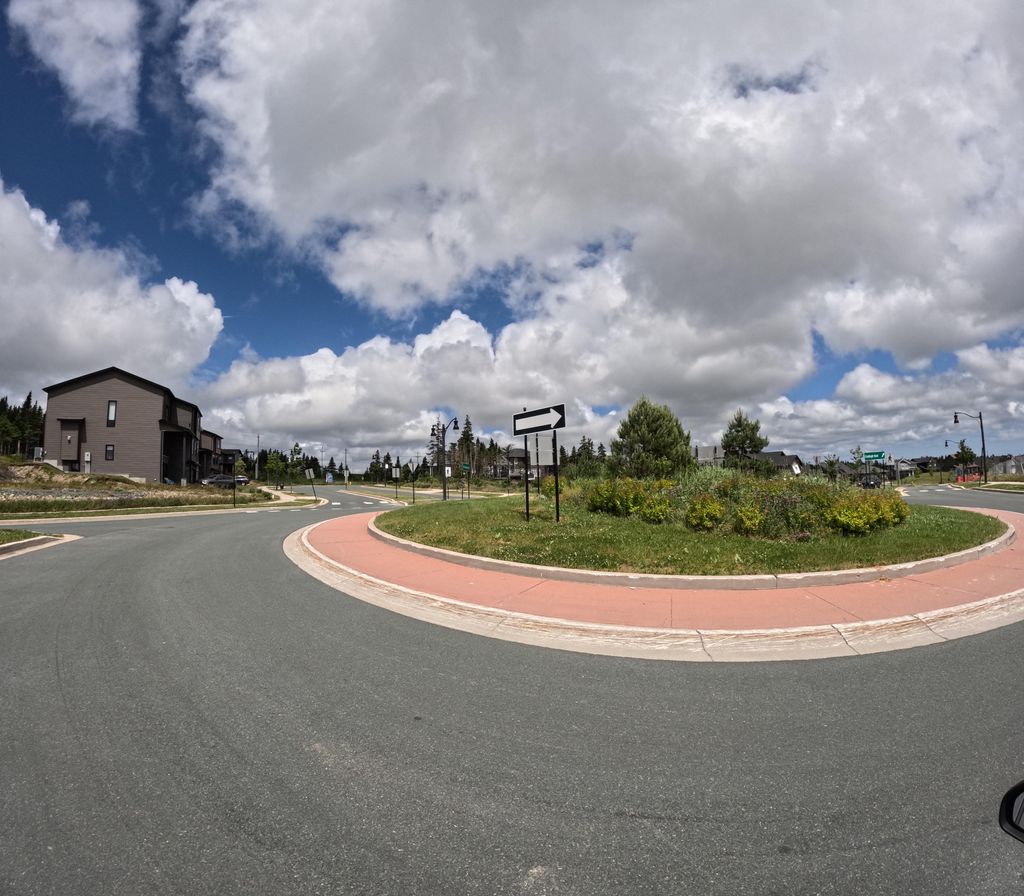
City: st_johns